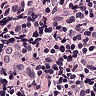
Metastatic tissue present: no